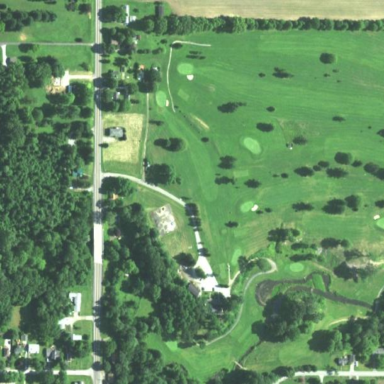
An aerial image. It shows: Golf course.